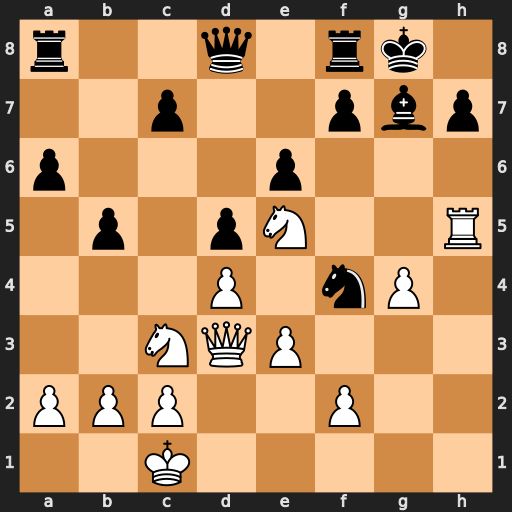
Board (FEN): r2q1rk1/2p2pbp/p3p3/1p1pN2R/3P1nP1/2NQP3/PPP2P2/2K5
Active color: w
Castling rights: -
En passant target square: -
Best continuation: Qxh7#